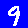
Digit: 9